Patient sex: M
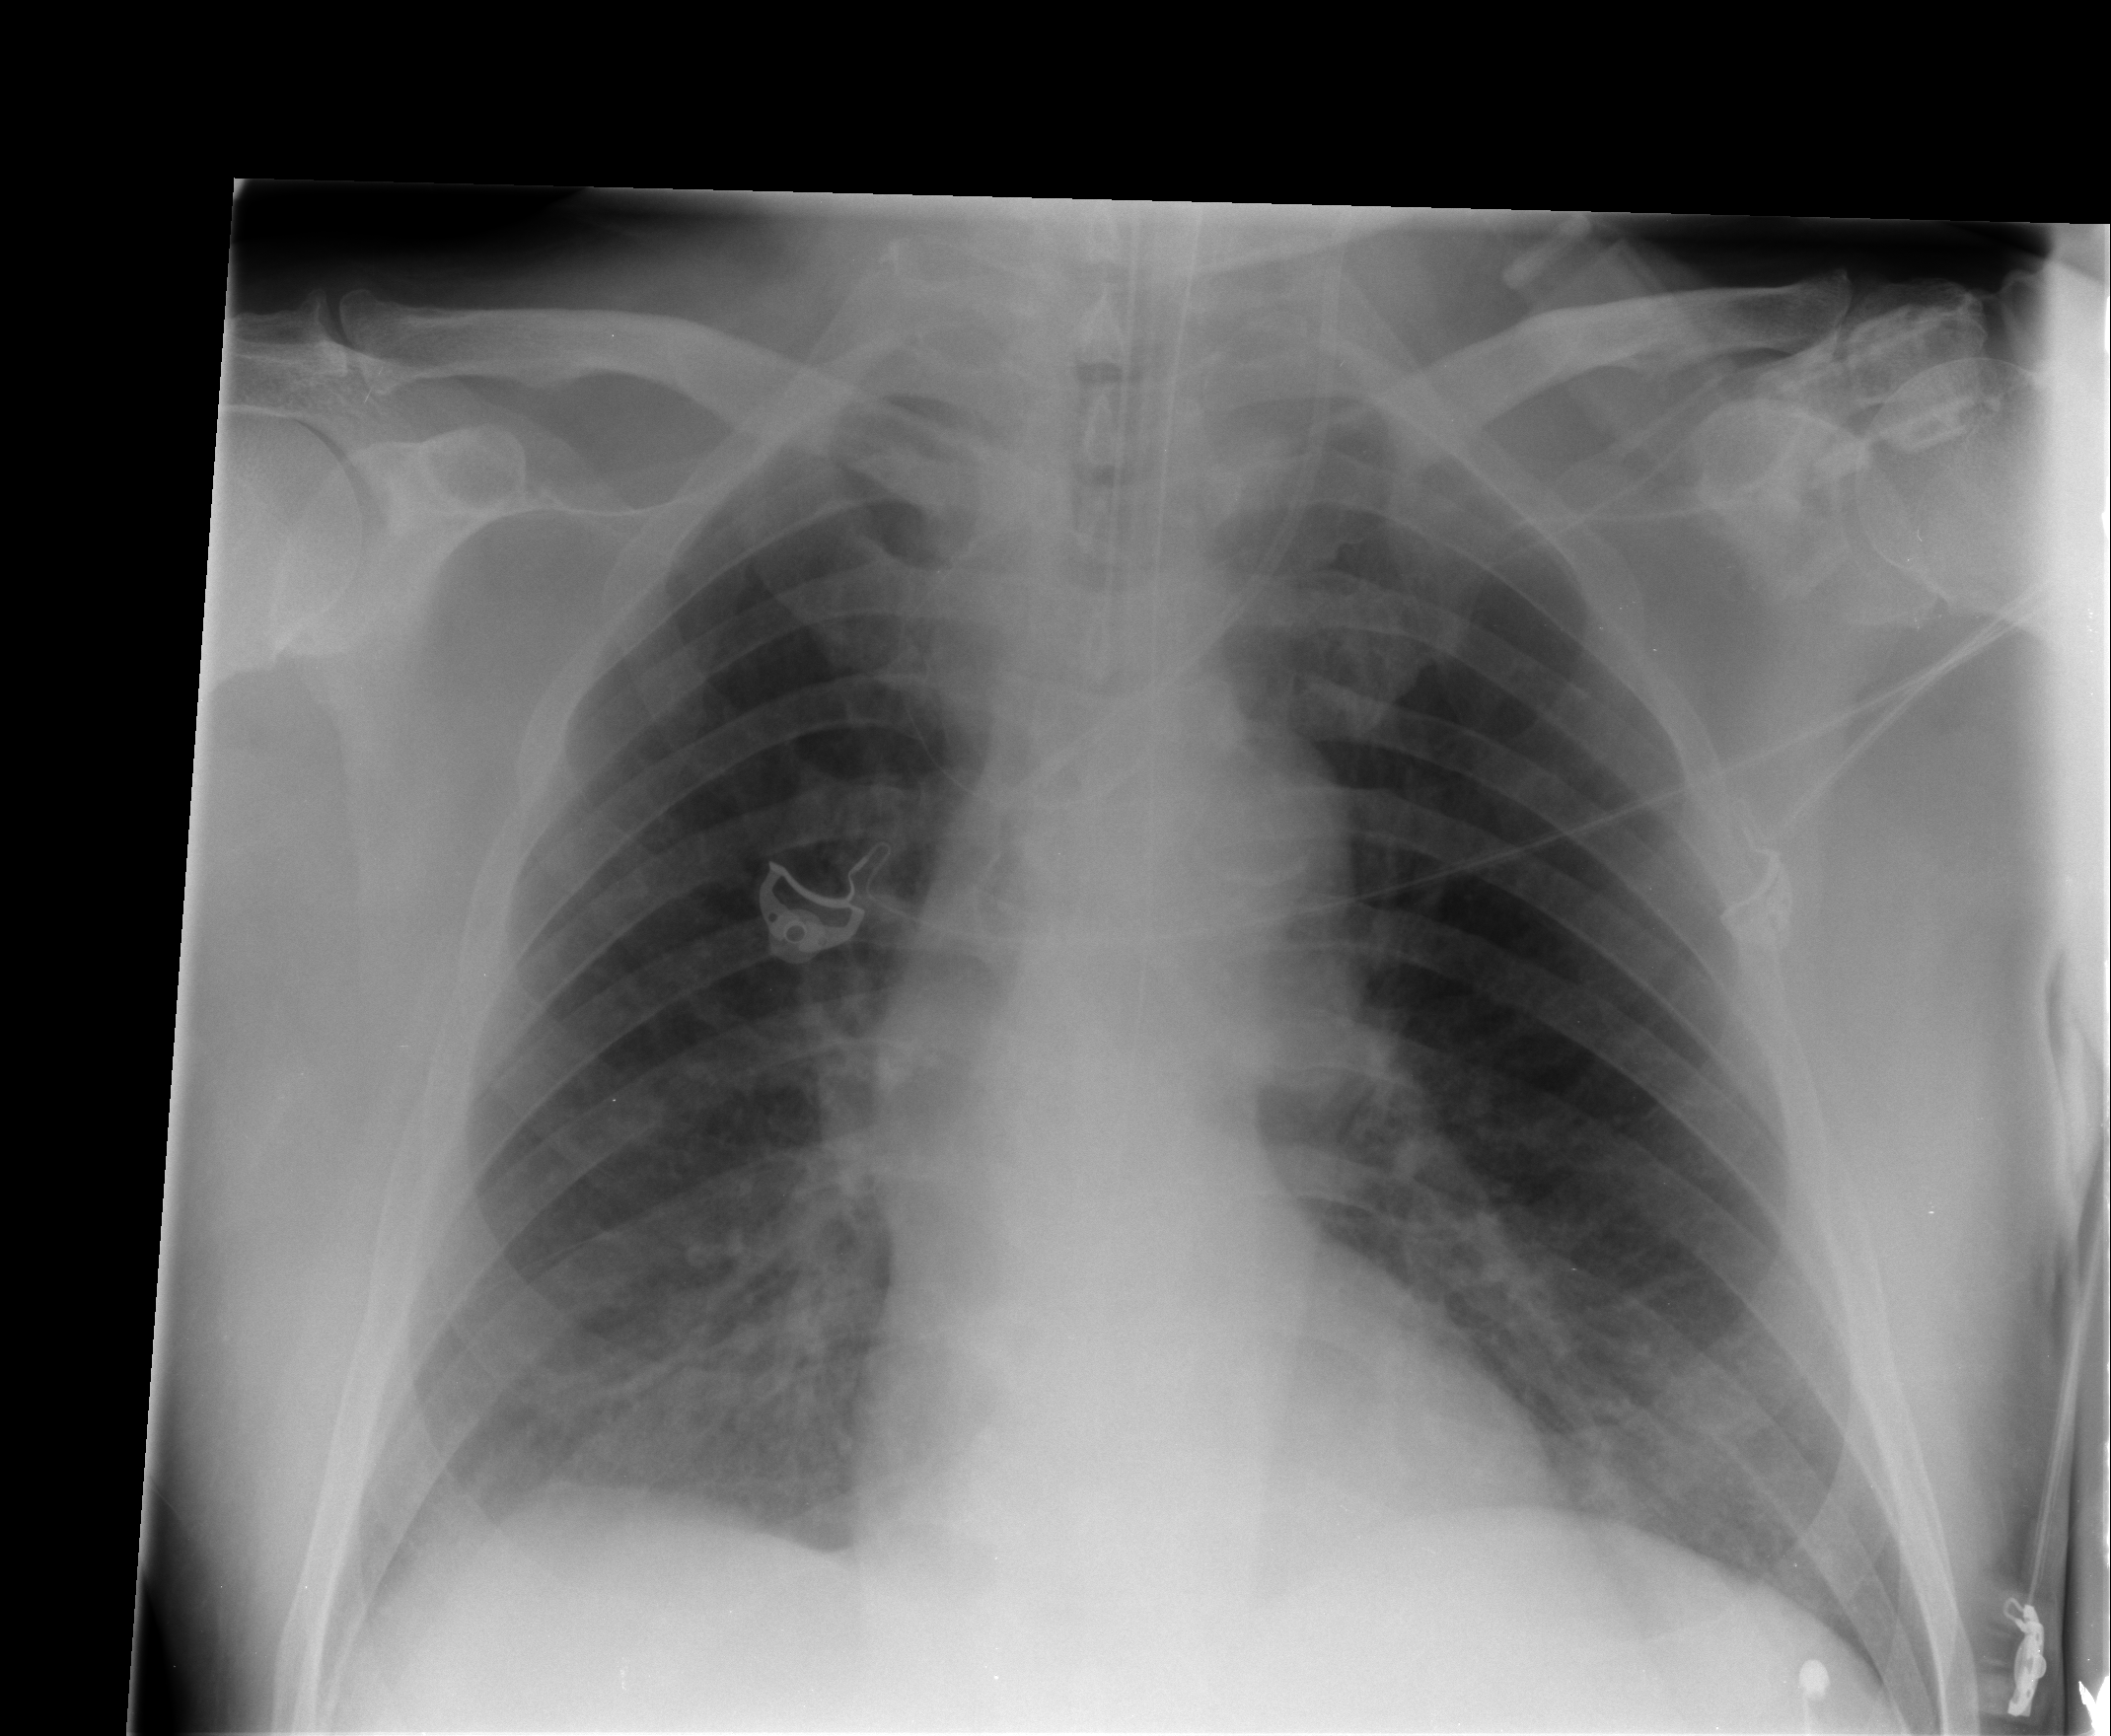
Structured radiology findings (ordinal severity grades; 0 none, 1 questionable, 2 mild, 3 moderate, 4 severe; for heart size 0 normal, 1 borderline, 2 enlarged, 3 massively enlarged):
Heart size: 1
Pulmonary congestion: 1
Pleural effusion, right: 1
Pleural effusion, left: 0
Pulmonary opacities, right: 0
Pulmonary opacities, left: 0
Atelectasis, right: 2
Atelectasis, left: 1